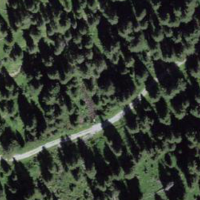
EUNIS habitat code: 43
Species observed at this site:
Pyrgus andromedae